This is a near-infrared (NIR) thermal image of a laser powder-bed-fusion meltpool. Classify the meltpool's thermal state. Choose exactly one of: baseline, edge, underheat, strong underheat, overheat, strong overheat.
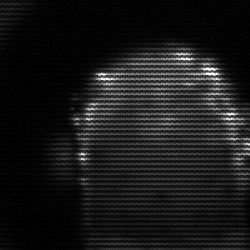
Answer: baseline